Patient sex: F
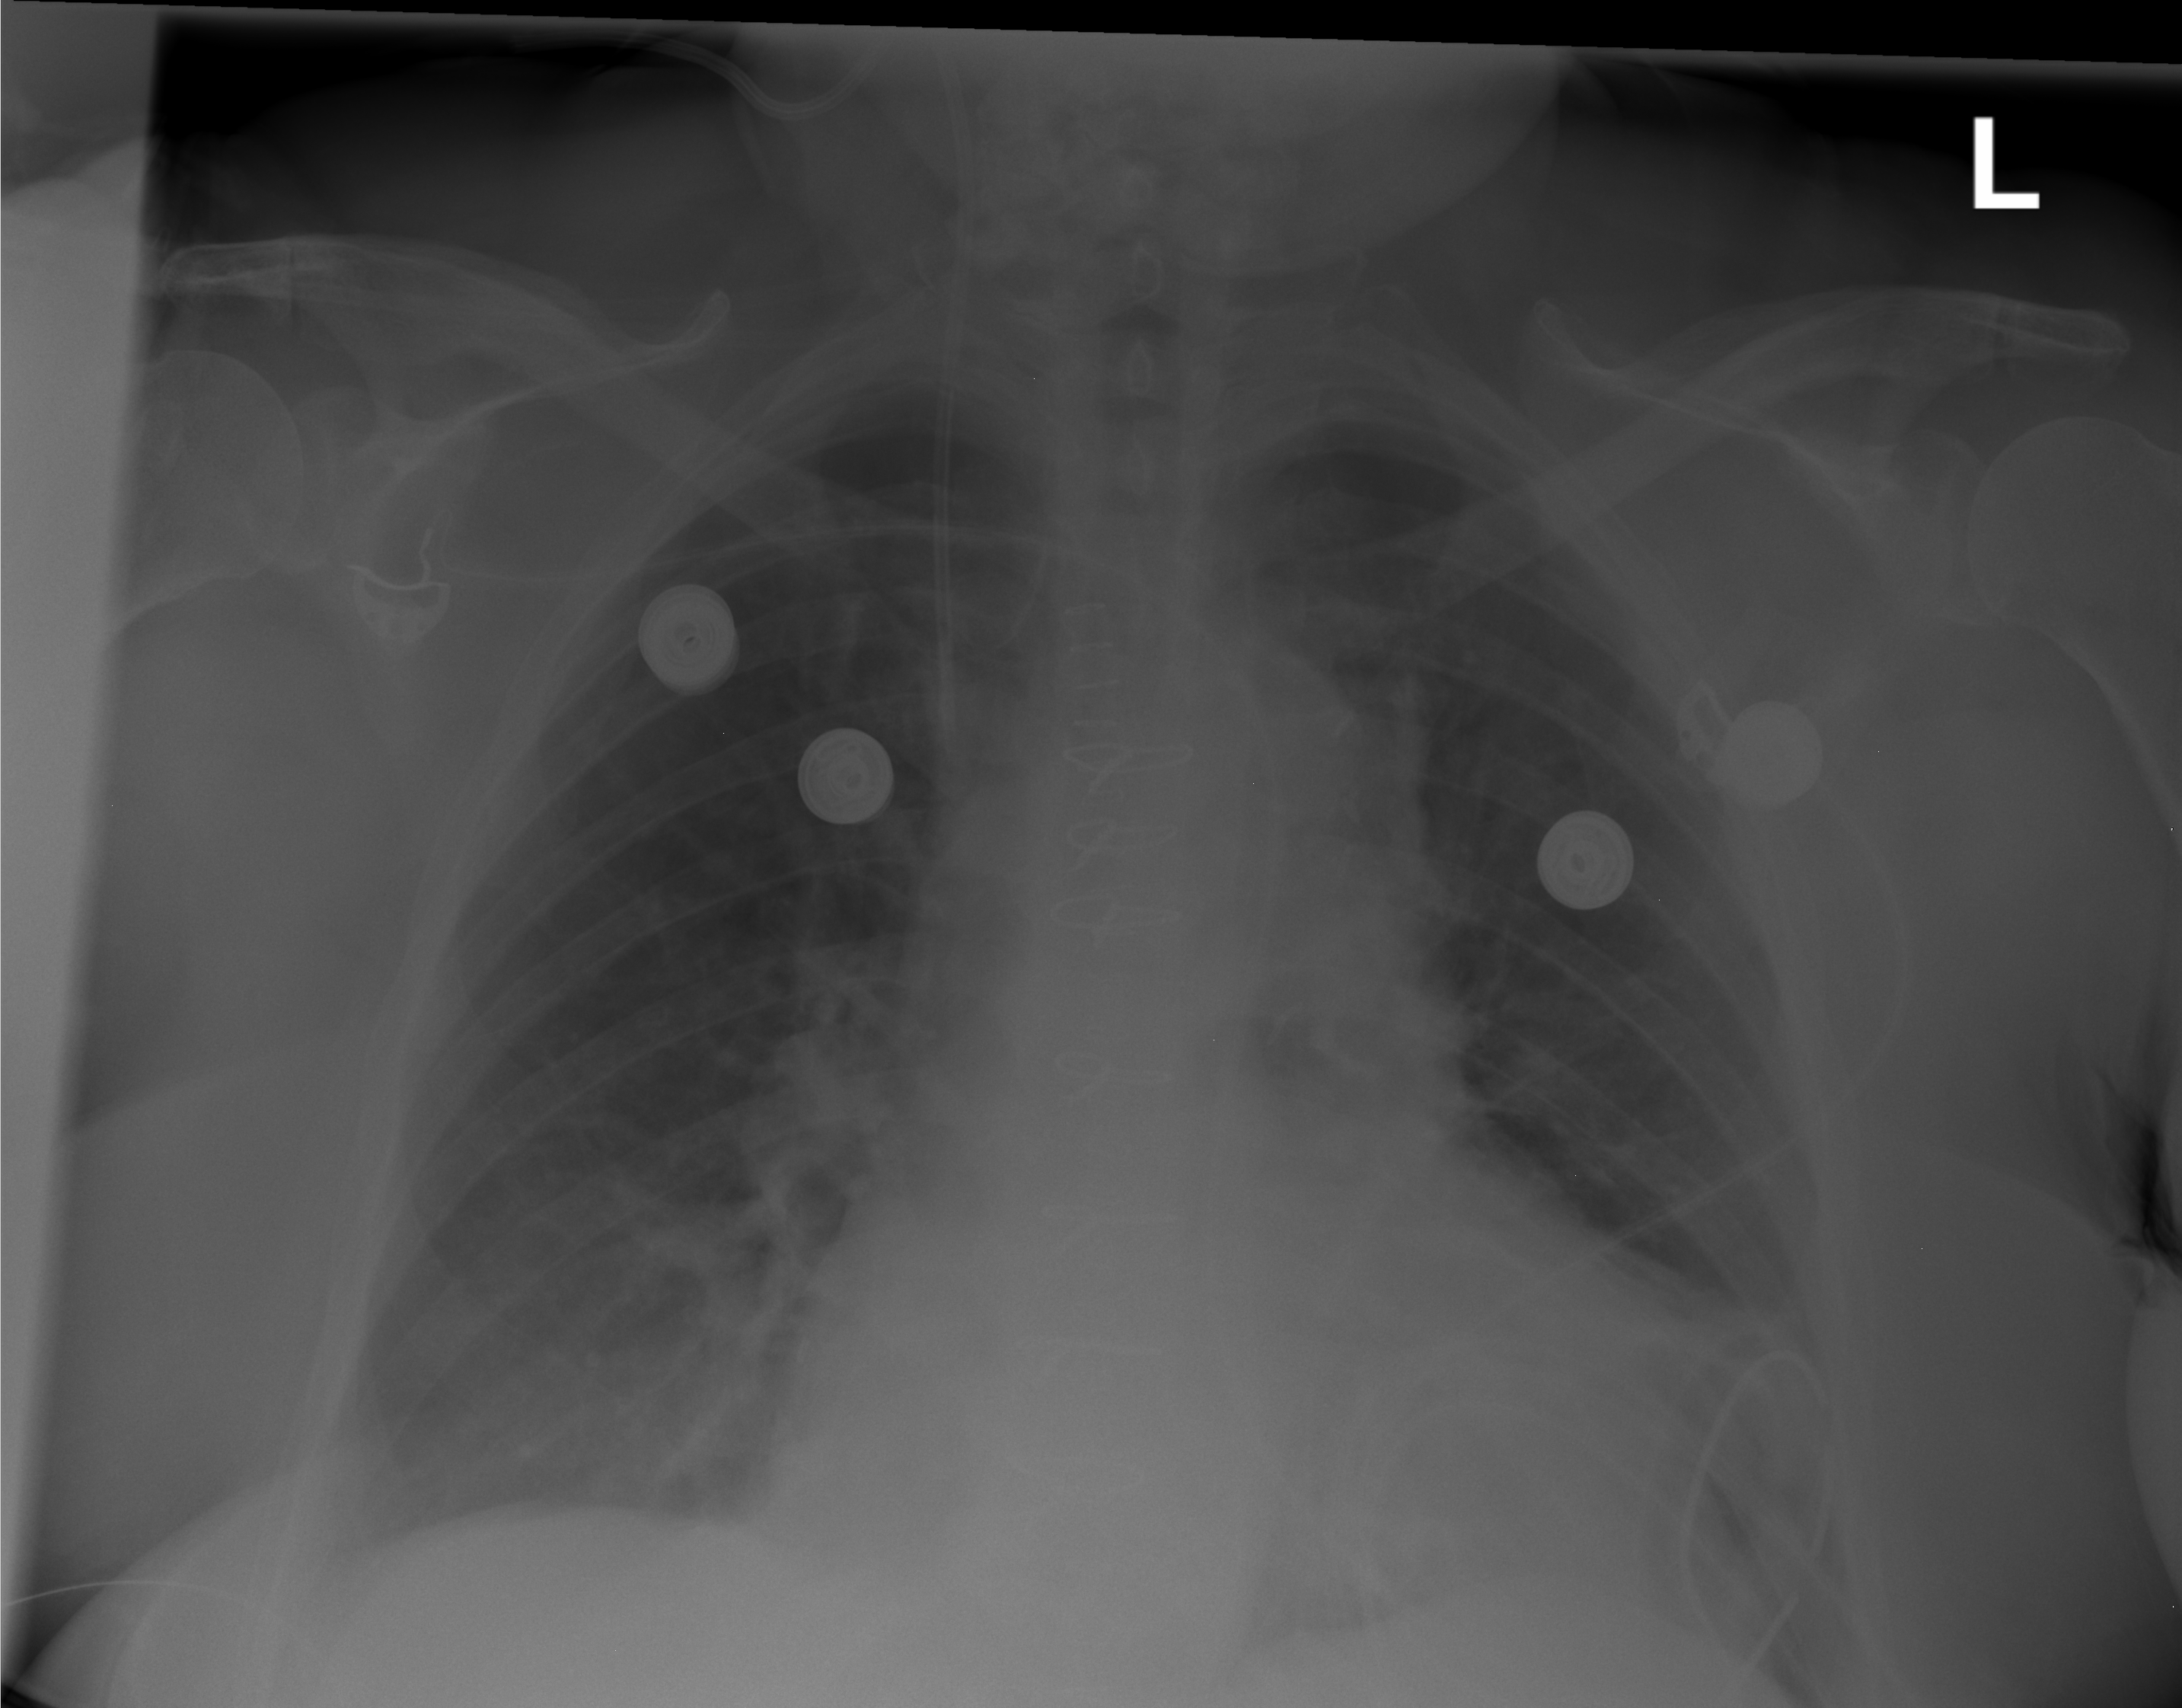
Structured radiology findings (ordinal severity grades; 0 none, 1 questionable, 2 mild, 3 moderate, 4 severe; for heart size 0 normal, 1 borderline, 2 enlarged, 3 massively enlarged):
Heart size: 1
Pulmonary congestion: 0
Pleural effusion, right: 0
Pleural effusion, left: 0
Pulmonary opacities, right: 0
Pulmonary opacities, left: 0
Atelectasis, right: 0
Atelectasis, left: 2